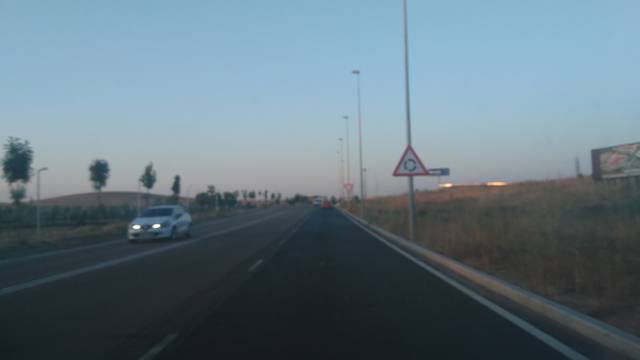
Region: Spain
Coordinates: 40.945, -5.679